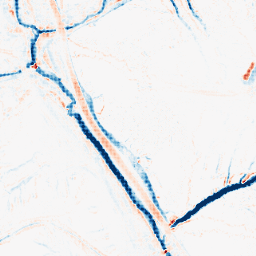
Category: morphological
Decomposition family: tophat_combined
Decomposition parameters: size: 5
Upsampling method: sinc_hamming
Upsampling parameters: scale: 4
kernel_size: 4
Upsampling scale: 4